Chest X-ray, PA view. Patient: 64 years old, sex M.
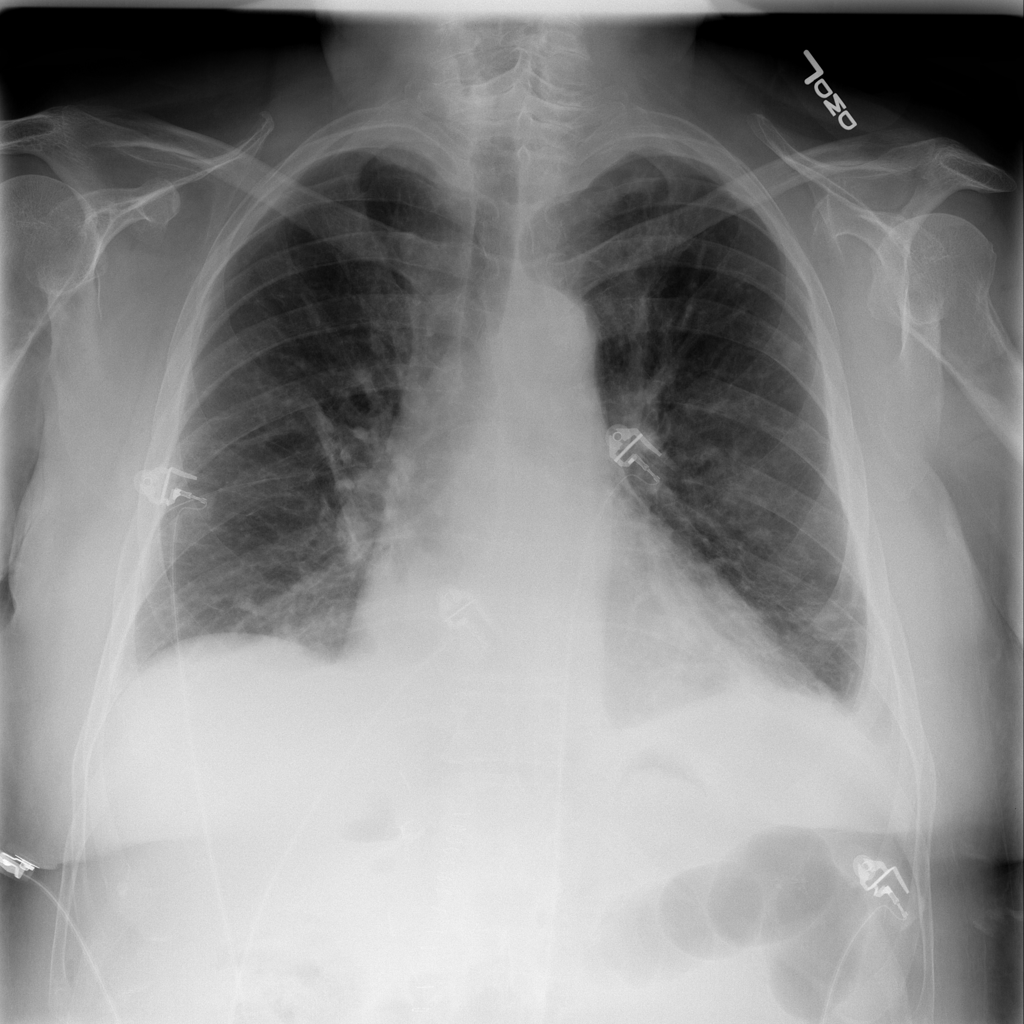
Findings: Infiltration